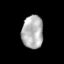
Tissue: prostate
Cell type: T cells
Senescence score: 0.3117
Nuclear area (px): 685
Mean DAPI intensity: 179.774